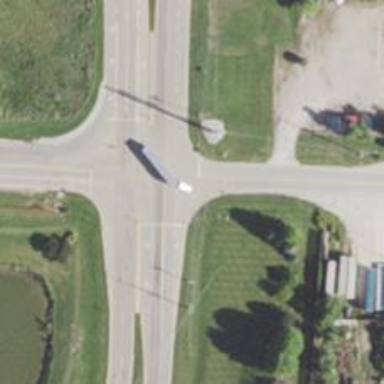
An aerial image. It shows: Stop road.